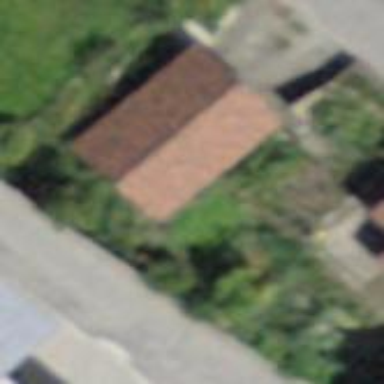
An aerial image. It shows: Simple house.